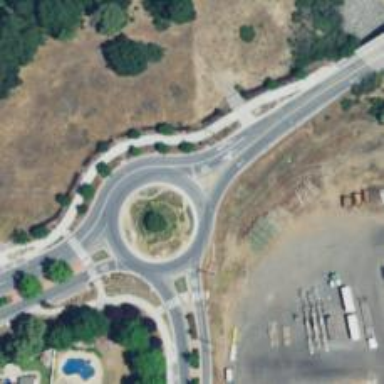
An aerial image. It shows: Tertiary road leading to roundabout.